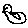
Label: bird